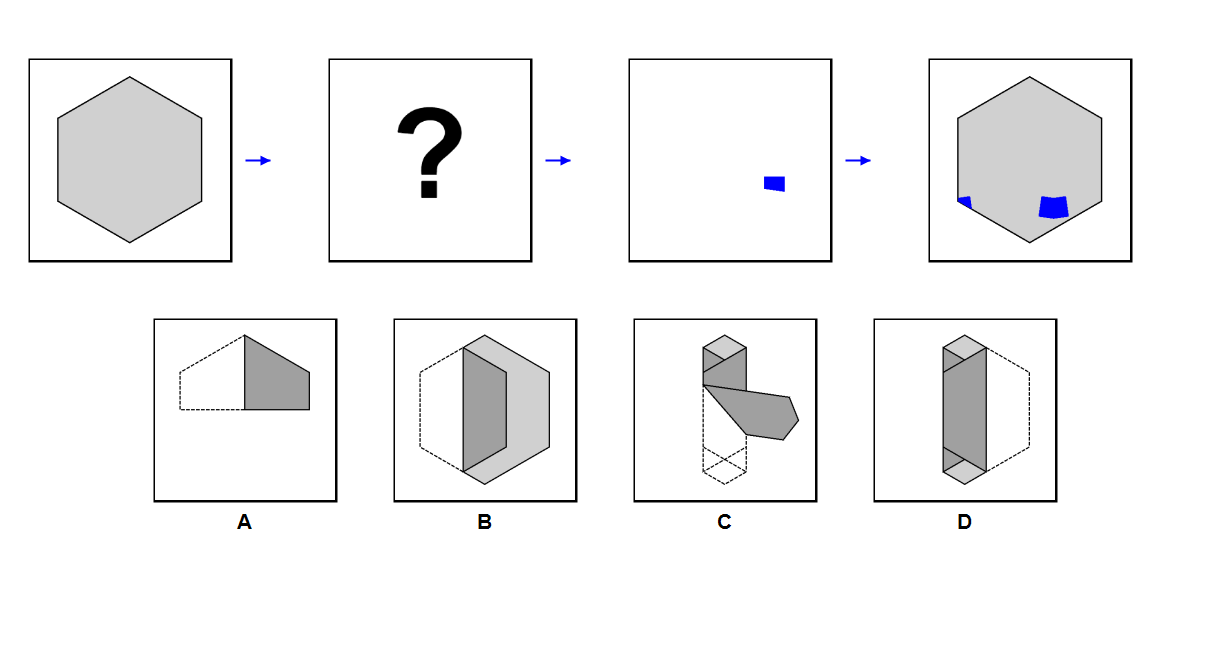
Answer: A